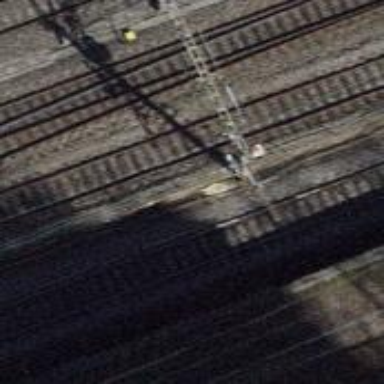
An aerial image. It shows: Catenary mast for power lines.